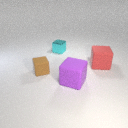
large red rubber cube to the right of small brown rubber cube